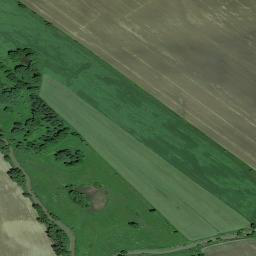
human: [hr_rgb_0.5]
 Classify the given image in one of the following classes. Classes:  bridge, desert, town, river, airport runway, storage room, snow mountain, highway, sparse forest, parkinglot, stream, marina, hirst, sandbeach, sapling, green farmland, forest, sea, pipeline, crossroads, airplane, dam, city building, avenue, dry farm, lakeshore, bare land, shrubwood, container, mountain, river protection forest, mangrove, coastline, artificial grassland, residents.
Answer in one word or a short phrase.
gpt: green farmland